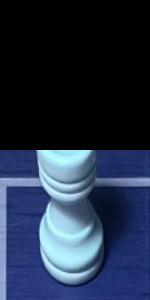
Label: Rook_White